Question: I am trying to parse the below Arabic content
'''
<type id="14">
<data name="title">qfy@</data>
</type>
NSString *responseString = [request responseString];
NSData *xmlData=[[request responseString] dataUsingEncoding:NSUTF8StringEncoding];
'''
when print the response i am getting as below
'''
responseString:<?xml version="1.0" encoding="UTF-8" ?><type>
<data name="title">UUUO©️</data>
</type>
'''
please see  image attached , this is how it displays the content on my ios app
Please let me know how can i fix this
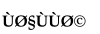
Answer: Try to use below encoding,
'''
// The following constants are provided by NSString as possible string encodings.
enum {
NSASCIIStringEncoding = 1,
NSNEXTSTEPStringEncoding = 2,
NSJapaneseEUCStringEncoding = 3,
NSUTF8StringEncoding = 4,
NSISOLatin1StringEncoding = 5,
NSSymbolStringEncoding = 6,
NSNonLossyASCIIStringEncoding = 7,
NSShiftJISStringEncoding = 8,
NSISOLatin2StringEncoding = 9,
NSUnicodeStringEncoding = 10,
NSWindowsCP1251StringEncoding = 11,
NSWindowsCP1252StringEncoding = 12,
NSWindowsCP1253StringEncoding = 13,
NSWindowsCP1254StringEncoding = 14,
NSWindowsCP1250StringEncoding = 15,
NSISO2022JPStringEncoding = 21,
NSMacOSRomanStringEncoding = 30,
NSUTF16StringEncoding = NSUnicodeStringEncoding,
NSUTF16BigEndianStringEncoding = 0x90000100,
NSUTF16LittleEndianStringEncoding = 0x94000100,
NSUTF32StringEncoding = 0x8c000100,
NSUTF32BigEndianStringEncoding = 0x98000100,
NSUTF32LittleEndianStringEncoding = 0x9c000100,
NSProprietaryStringEncoding = 65536
};
'''